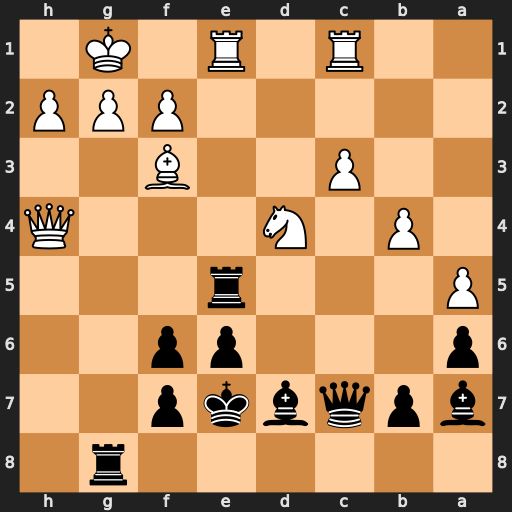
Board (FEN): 6r1/bpqbkp2/p3pp2/P3r3/1P1N3Q/2P2B2/5PPP/2R1R1K1
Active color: b
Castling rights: -
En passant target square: -
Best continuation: Rxe1+ Rxe1 Qxc3